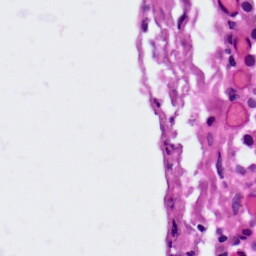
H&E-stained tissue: Lung